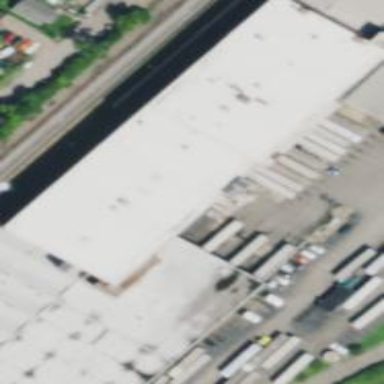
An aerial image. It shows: Industrial building.